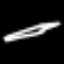
Label: pencil